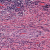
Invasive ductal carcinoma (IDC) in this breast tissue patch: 0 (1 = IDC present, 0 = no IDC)